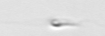
Label: flagellate_morphotype3